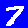
Digit: 7